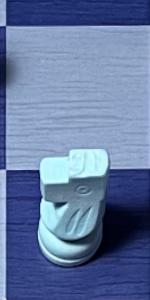
Label: Knight_White